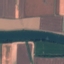
Label: River